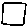
Label: square